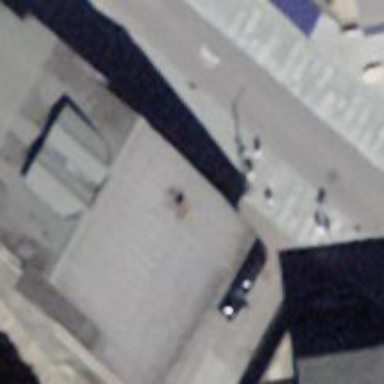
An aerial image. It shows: Shop selling clothes.